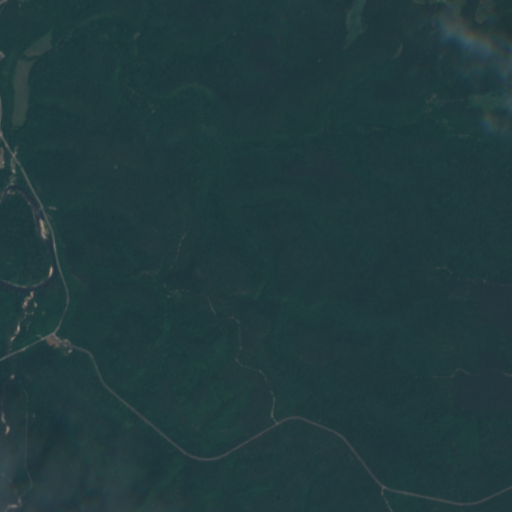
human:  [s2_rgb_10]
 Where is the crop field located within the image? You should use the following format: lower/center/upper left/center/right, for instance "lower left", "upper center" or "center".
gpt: The crop field is located in the upper left of the image.
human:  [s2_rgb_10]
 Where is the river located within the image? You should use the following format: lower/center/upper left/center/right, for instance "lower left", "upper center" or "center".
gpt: The river is located in the left of the image.
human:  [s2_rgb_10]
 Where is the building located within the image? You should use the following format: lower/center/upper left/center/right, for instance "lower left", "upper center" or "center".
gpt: The building is located in the left of the image.
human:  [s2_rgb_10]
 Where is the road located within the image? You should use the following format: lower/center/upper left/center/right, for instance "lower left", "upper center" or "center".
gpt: There is no road in the image.